Question: I have devised some code for image comparison. The matching part is still a bit flawed and I would love some assitance. The project can be found at - <URL>.
I have these two images and :

When I use the following command in openCV
'''
Mat img1 = Highgui.imread("mnt/sdcard/IMG-20121228.jpg");
Mat img2 = Highgui.imread("mnt/sdcard/IMG-20121228-1.jpg");
try{
double l2_norm = Core.norm( img1, img2 );
tv.setText(l2_norm+"");
} catch(Exception e) {
//image is not a duplicate
}
'''
I get a double value for l2_norm. This double value varies for duplicate image pairs. But if the images are different, then an exception is thrown. Is this how I identify duplicate images? Or is there a better method? I've Googled extensively and couldn't find a really convincing answer. I would like the code and explanation as to how I'd compare two images and get a boolean value of 'true' or 'false' depending upon the images.
'''
Scalar blah= Core.sumElems(img2);
Scalar blah1=Core.sumElems(img1);
if(blah.equals(blah1))
{
tv.setText("same image");
}
}
'''
I've tried this, but the 'if' condition is never satisfied. I'm assuming there are a few differences, but there is no 'compare' function for 'Scalar'. What do I do?
'''
try{
Scalar blah= Core.sumElems(img2);
Scalar blah1=Core.sumElems(img1);
String b=blah.toString();
String b1=blah1.toString();
System.out.println(b+" "+b1);
double comp=b.compareTo(b1);
tv.setText(""+comp);
}
'''
This method is again flawed. Although it can be used to compare images with a decent accuracy, it fails when images are of different sizes.
When images are of different sizes and I print the scalar values I get this:
'[<PHONE>.0, 1.0052889E7, 1.0381814E7, 0.0] [1.5897384E7, 1.6322252E7, 1.690251E7, 0.0]'
The variation between the second and third numbers although not much is quite large compared to when the images of same size are compared. The first number however suffers the most change.
What would be the best fastest way to compare the contents of two images?
I'm using the code I found <URL>.
What I'm not able to figure out is how to initialize the 'MatOfKeyPoint' variables 'keypoints' and 'logoKeypoints'. Here's my code snippet:
'''
FeatureDetector detector = FeatureDetector.create(FeatureDetector.SURF);
//FeatureDetector detector = FeatureDetector.create(FeatureDetector.FAST);
//Imgproc.cvtColor(img1, img1, Imgproc.COLOR_RGBA2RGB);
//Imgproc.cvtColor(img2, img2, Imgproc.COLOR_RGBA2RGB);
DescriptorExtractor SurfExtractor = DescriptorExtractor
.create(DescriptorExtractor.SURF);
//extract keypoints
MatOfKeyPoint keypoints, logoKeypoints;
long time= System.currentTimeMillis();
detector.detect(img1, keypoints);
Log.d("LOG!", "number of query Keypoints= " + keypoints.size());
detector.detect(img2, logoKeypoints);
Log.d("LOG!", "number of logo Keypoints= " + logoKeypoints.size());
Log.d("LOG!", "keypoint calculation time elapsed" + (System.currentTimeMillis() -time));
//Descript keypoints
long time2 = System.currentTimeMillis();
Mat descriptors = new Mat();
Mat logoDescriptors = new Mat();
Log.d("LOG!", "logo type" + img2.type() + " intype" + img1.type());
SurfExtractor.compute(img1, keypoints, descriptors);
SurfExtractor.compute(img2, logoKeypoints, logoDescriptors);
Log.d("LOG!", "Description time elapsed" + (System.currentTimeMillis()- time2));
'''
I obviously can't initialize the variables 'keypoints' and 'logoKeypoints' to null cuz I'll receive a null pointer exception then. How do I initialize them?
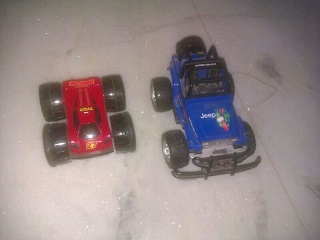
Answer: You should understand that this is not a simple question and you have different concepts you could follow. I will only point out two solution without source-code.
1. Histogram comparison: You could convert both images into grey-scale make a histogram in the range of [0,...,255]. Every pixel-value will be counted. Then use both histograms for comparison. If the distribution of pixel-intensities equals or is above some treshold (perhaps 90% of all pixels), you could consider this images as duplicates. BUT: This is one of the simplest solutions and it isn't stable if any picture has an equal distribution.
2. Interest-Point-Detectors/-Descriptors: Take a look at SIFT/SURF image-detectors and descriptors. A detector will try to determine unique keypoits of intensities in an image. A descriptor will be computed at this location I(x,y). A normal matcher with a bruteforce-approach and euclidean distance can match these images using their descriptors. If an image is a duplicate the rate of given matches should very high. This solution is good to implement and there could be enough tutorials regarding this topic.
I'll hope this helps. Please ask if you have questions.
A C++-tutorial: <URL>
Some JavaCV-tutorials: <URL>
Here is an example with SIFT-Detector and SIFT-Descriptor using default parameters. RANSAC-Threshold for homography is 65, reprojection-error (epsilon) is 10, cross-validation enabled. You could try to count the matched. If the Inliner-Outlier-Ratio is too high you could see this pair as duplicates.

For example: These images produce 180 keypoints in IMG1 and 198 in IMG2. The matched descriptors are 163 of which only 3 are outliers. So this gives a really good ratio which only could mean that these images could be duplicates.
I don't understand why you can initialize the MatOfKeypoints. <URL>
'''
MatOfKeyPoint reference = new MatOfKeyPoint(matOfReferenceImage);
'''
For Matching use a <URL> cause you will need the euclidean distance for SURF or SIFT.